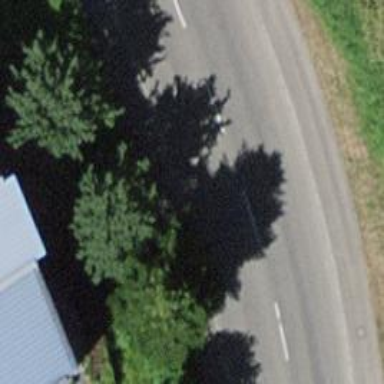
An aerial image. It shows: Left sidewalk along asphalt tertiary road.